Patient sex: F
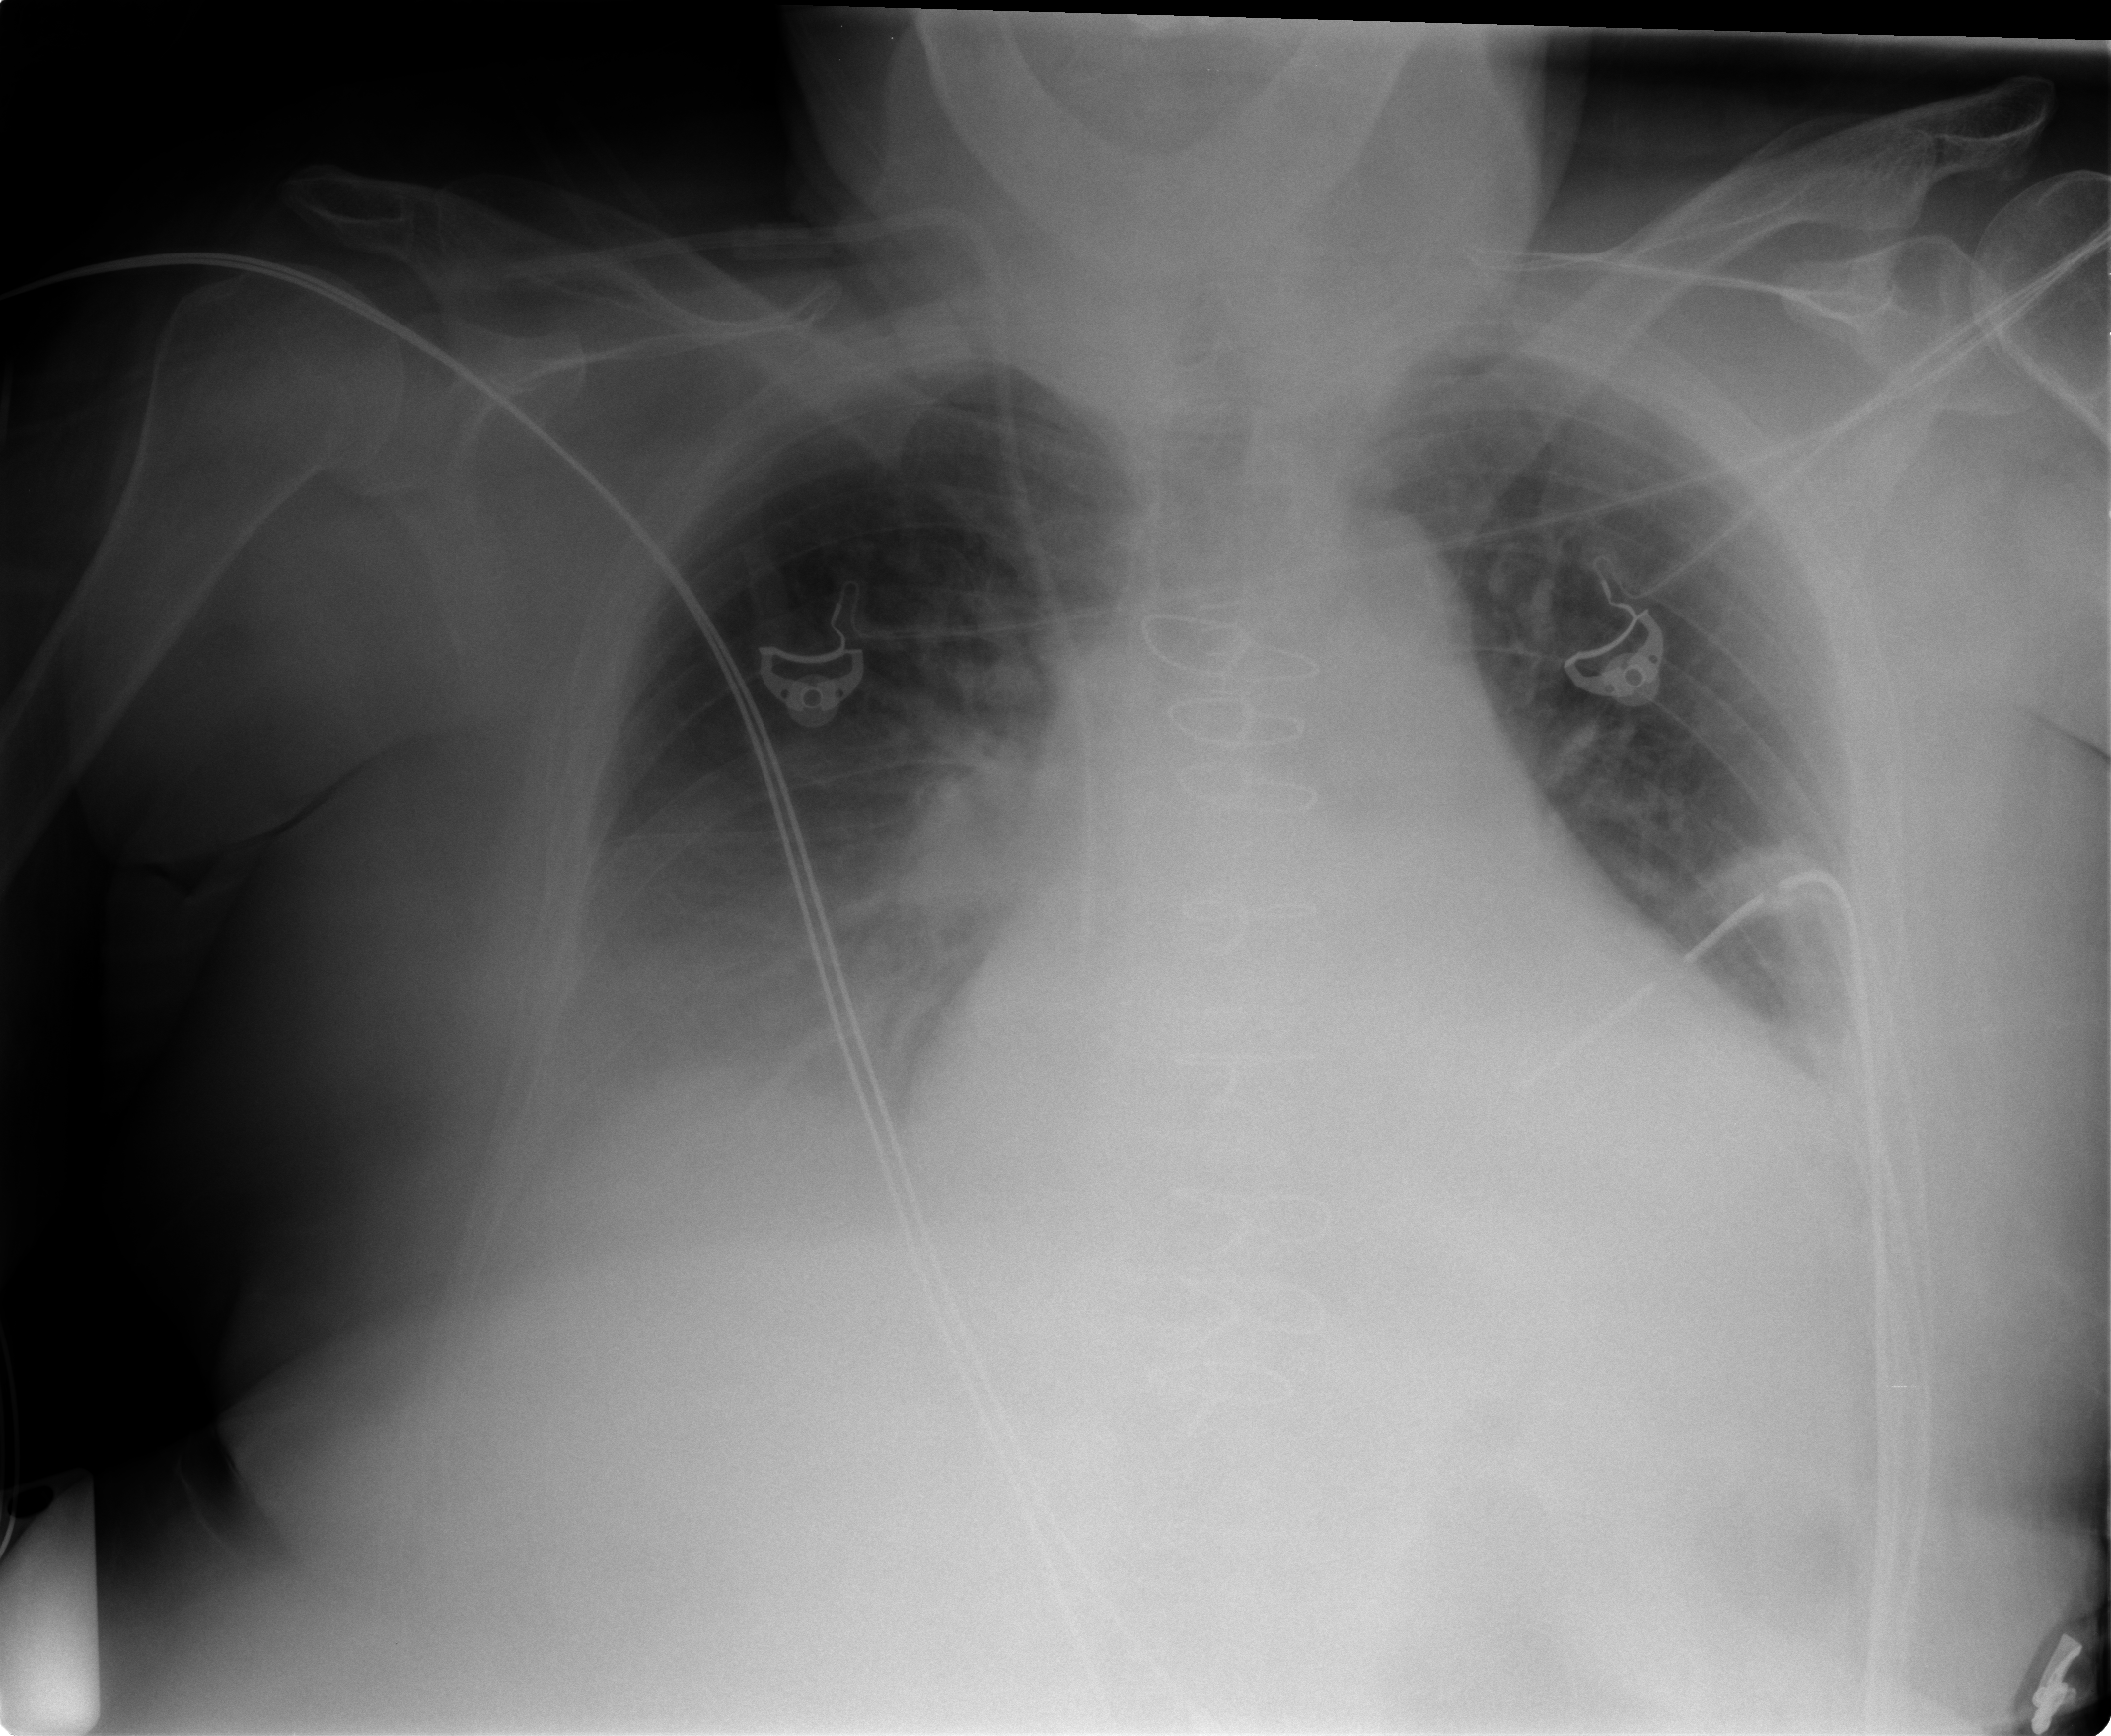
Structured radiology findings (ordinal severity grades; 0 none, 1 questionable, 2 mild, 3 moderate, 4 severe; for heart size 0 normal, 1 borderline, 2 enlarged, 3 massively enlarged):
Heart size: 3
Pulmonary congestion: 2
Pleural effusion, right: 2
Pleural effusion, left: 1
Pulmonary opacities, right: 0
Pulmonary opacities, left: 0
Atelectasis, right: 2
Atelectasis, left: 2